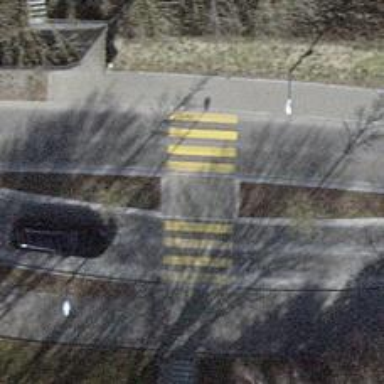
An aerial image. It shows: Uncontrolled road crossing.